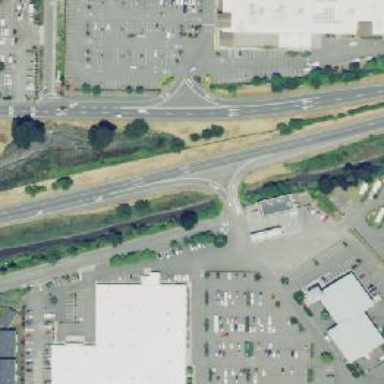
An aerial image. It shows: Trunk link highway.